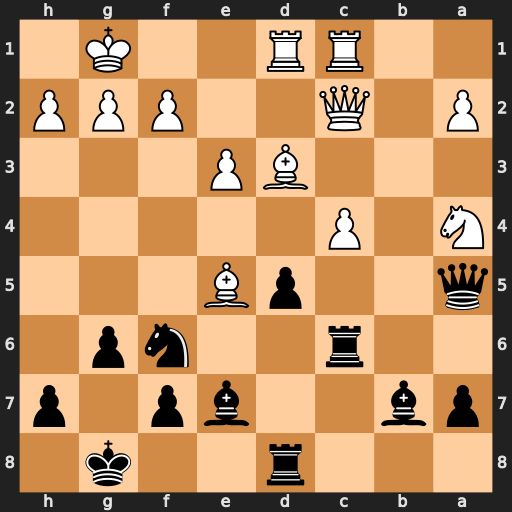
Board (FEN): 3r2k1/pb2bp1p/2r2np1/q2pB3/N1P5/3BP3/P1Q2PPP/2RR2K1
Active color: b
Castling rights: -
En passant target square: -
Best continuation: dxc4 Bc3 cxd3